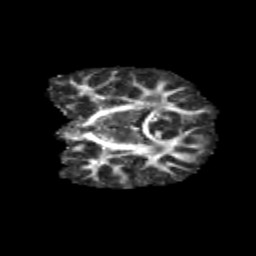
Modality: FA
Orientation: coronal
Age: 10
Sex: male
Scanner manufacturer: siemens
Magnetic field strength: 3 T
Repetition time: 3.8 s
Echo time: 0.07 s